Question: What is the reading of the measurement in the image?
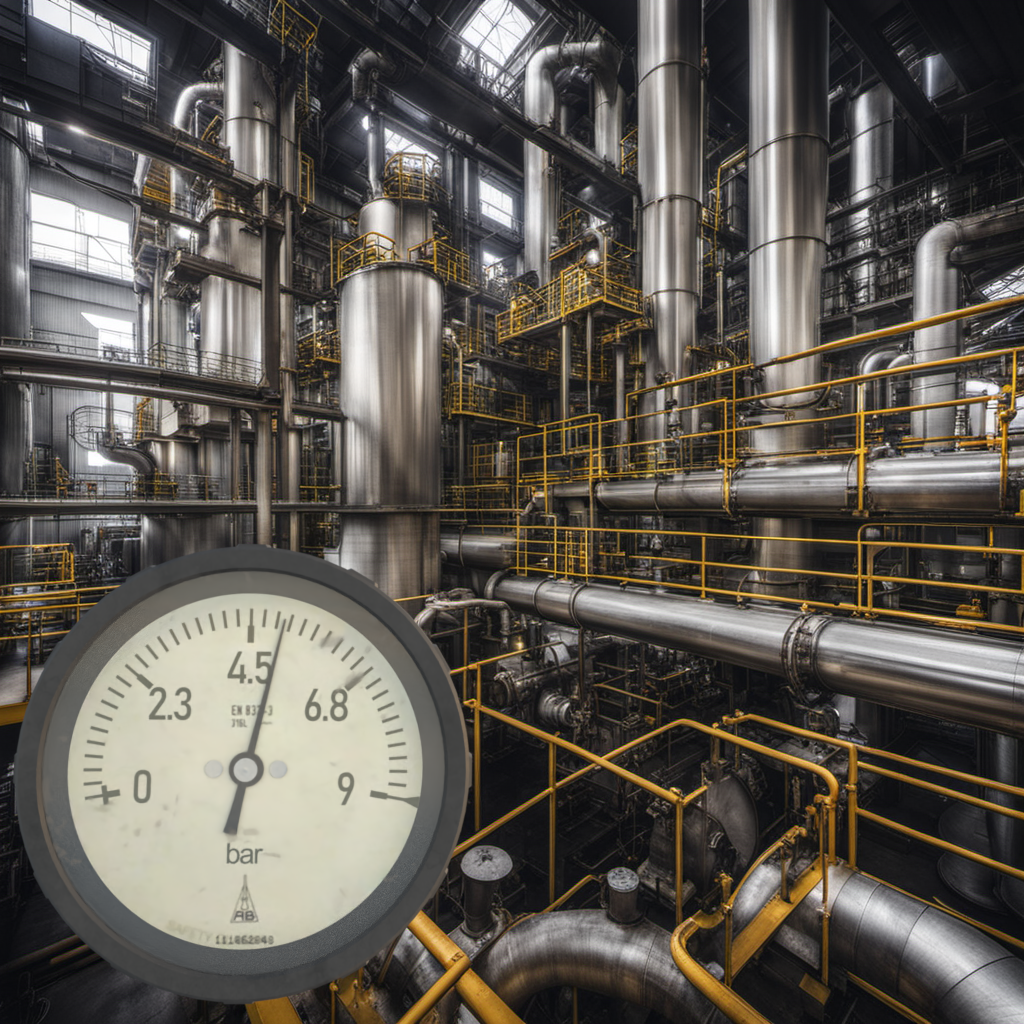
Answer: The result is 5.06
Question: What is the value range of the measurement in the image?
Answer: The range is from 0 to 9
Question: What is the minimum and maximum value range of this measurement?
Answer: The minimum value is 0 and the maximum value is 9